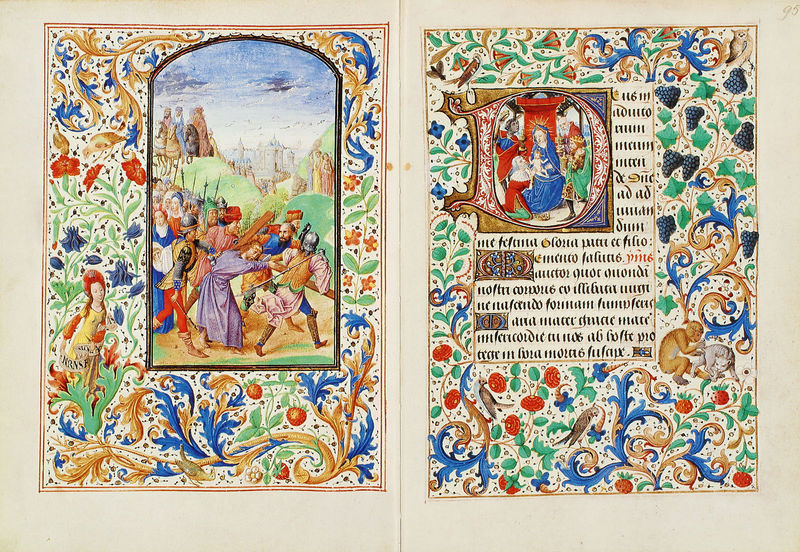
Titel: Stundenbuch der Maria von Burgund
Künstler: Liévin van Lathem
Institution: Wien, Österreichische Nationalbibliothek
Schlagwörter: blau, himmel, kampf, mann, gelb, grün, menschen, bunt, frau, männer, rot, tiere, ornament, bibel, geschichte, mensch, tod, gold, kind, pferd, ranken, schrift, berge, farbe, lanze, soldaten, thron, ornamente, verzierung, buch, burg, kreuz, seite, festnahme, illustration, text, initiale, helm, beten, ritter, ranke, buchdruck, bucheinband, christus, jesus, kreuzigung, leiden, mittelalter, heilige, jünger, maria, wanderung, latein, wärter, golgotha, buchmalerei, passion, majuskel, minuskeln, kreuzweg, kalligrafie, verrat, stundenbuch, limburg, bewaffnete, gebrüder, buch ornamente menschen sc